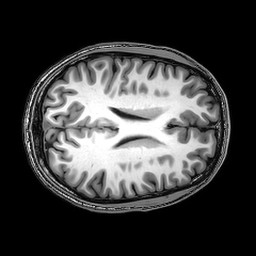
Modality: T1w
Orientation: axial
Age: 26
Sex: male
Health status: healthy
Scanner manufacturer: philips
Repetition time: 0.008133 s
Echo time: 0.00372 s